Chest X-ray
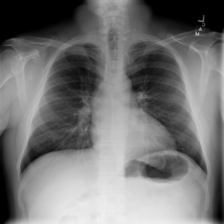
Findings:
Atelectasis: negative
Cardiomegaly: negative
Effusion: negative
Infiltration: negative
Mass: negative
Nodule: negative
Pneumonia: negative
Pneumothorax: negative
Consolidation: negative
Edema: negative
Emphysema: negative
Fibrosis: negative
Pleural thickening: negative
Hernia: negative